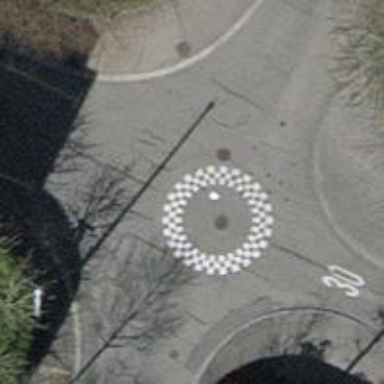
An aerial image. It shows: Traffic calming cushion.